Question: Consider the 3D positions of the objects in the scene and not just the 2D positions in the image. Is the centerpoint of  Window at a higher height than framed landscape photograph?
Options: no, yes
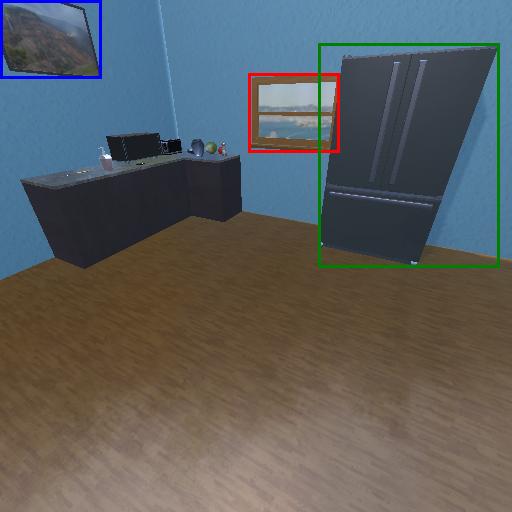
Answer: no